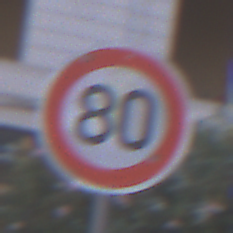
Verkehrszeichen: Geschwindigkeit80
Umgebung: Outdoor, Urban
Tageszeit: SunriseSunset
Wetter: PartlyCloudy
Licht: Natural
Jahreszeit: NotSpecified
Kontrast: LowContrast